Question: I'm trying to combine two Font Awesome icons, to create a stack. I'm trying to merge 'fa-calendar' and 'fa-clock-o' icons. This because, I need an icon for date-time.
So, in order to combine them, I tried this:
HTML
'''
<span class="icon-stack">
<i class="fa fa-calendar icon-stack-3x"></i>
<i class="fa fa-clock-o icon-stack-1x"></i>
</span>
'''
CSS
'''
.icon-stack {
position: relative;
display: inline-block;
width: 2em;
height: 5em;
line-height: 4em;
vertical-align: middle;
}
.icon-stack-1x,
.icon-stack-2x,
.icon-stack-3x {
position: absolute;
left: 0;
width: 100%;
text-align: center;
}
.icon-stack-1x {
line-height: inherit;
}
.icon-stack-2x {
font-size: 1.5em;
}
.icon-stack-3x {
font-size: 2em;
}
'''
This is what I get as a result.

But, I want to bring a little bit to right. I don't know how to do that? What can I do to bring it a bit towards right?
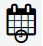
Answer: Well, as you have done your own CSS for position you just need to set the 'text-align' to 'right', like this:
'''
.icon-stack-3x {
position: absolute;
left: 0;
width: 100%;
text-align: right;
}
'''
<URL>
---
The problem is, that doesn't look great. So here are a couple of alternatives in case they are of use to you: <URL>